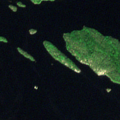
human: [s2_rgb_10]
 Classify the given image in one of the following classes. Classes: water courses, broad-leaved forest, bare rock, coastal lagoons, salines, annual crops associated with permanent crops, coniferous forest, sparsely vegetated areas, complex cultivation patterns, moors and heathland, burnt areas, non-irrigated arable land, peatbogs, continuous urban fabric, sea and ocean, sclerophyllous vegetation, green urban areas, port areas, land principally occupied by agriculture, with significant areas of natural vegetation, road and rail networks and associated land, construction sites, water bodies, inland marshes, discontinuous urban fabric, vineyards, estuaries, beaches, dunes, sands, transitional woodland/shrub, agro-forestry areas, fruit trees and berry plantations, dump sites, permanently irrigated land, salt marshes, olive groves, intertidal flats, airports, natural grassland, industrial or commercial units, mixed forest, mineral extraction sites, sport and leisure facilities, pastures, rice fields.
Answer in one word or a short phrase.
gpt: coniferous forest, water bodies